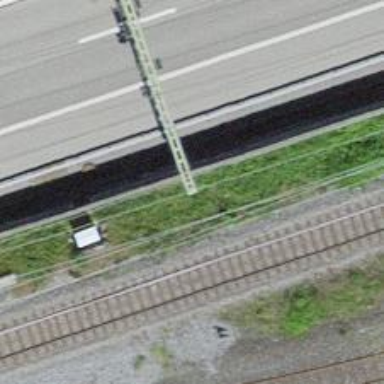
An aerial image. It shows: Gantry structure.